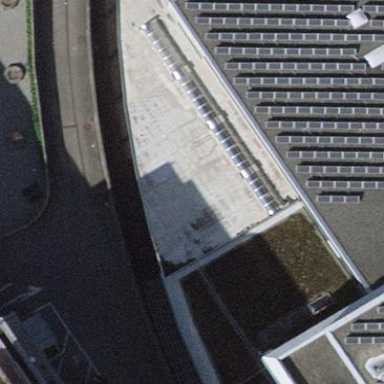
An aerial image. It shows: View of roof of building.